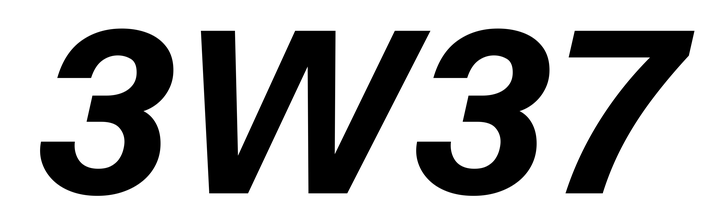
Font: InstrumentSans-Italic_Bold_Italic